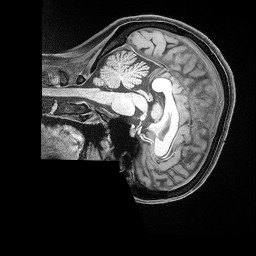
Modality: T1w
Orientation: sagittal
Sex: female
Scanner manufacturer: siemens
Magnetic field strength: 3 T
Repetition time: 2.53 s
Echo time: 0.00169 s